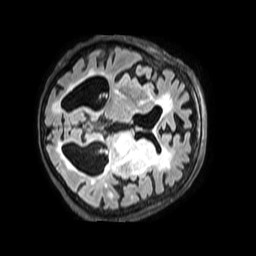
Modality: FLAIR
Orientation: axial
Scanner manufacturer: philips
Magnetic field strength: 3 T
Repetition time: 4.8 s
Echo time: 0.2911 s